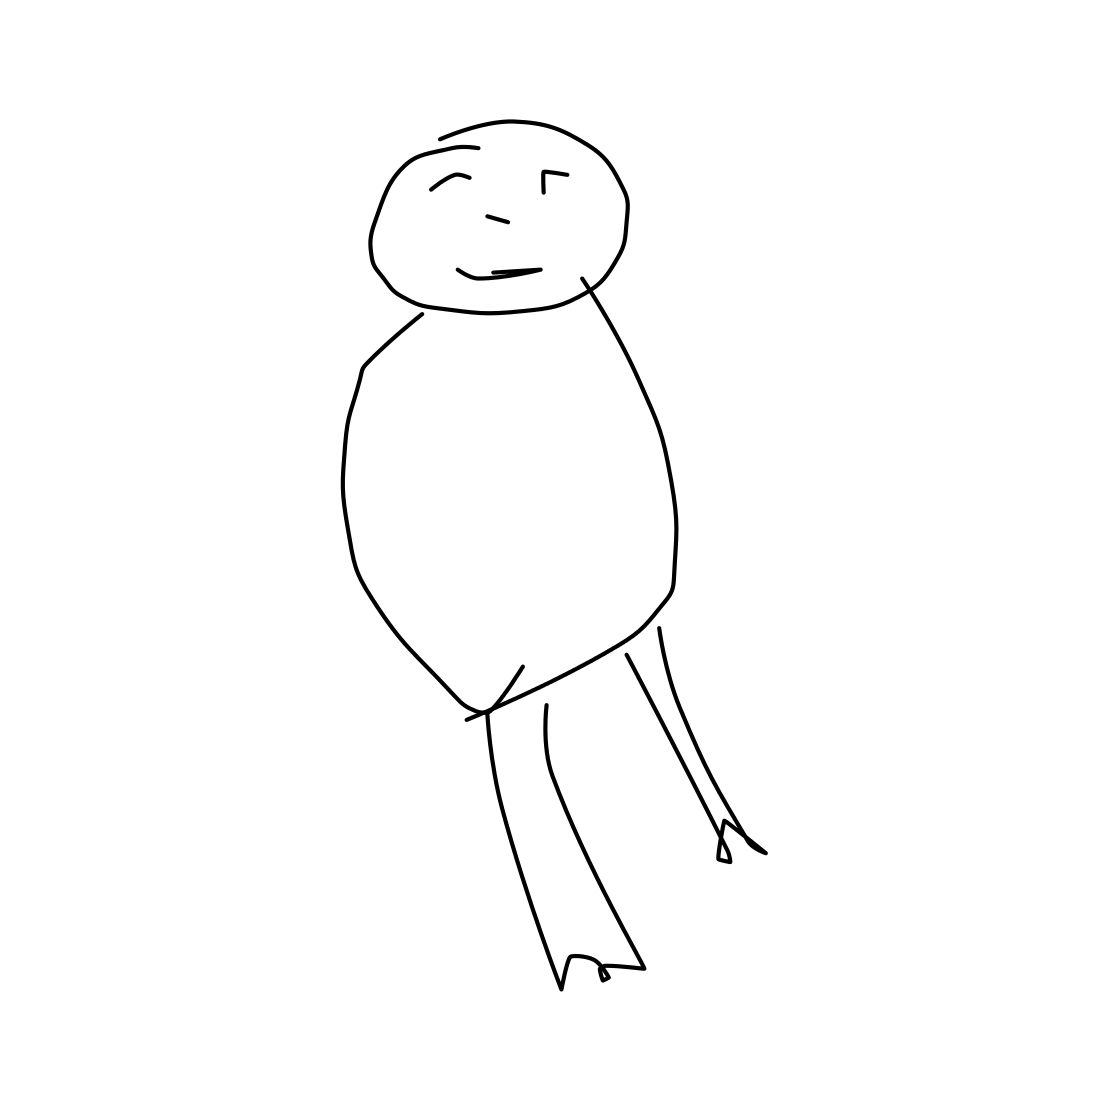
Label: person walking